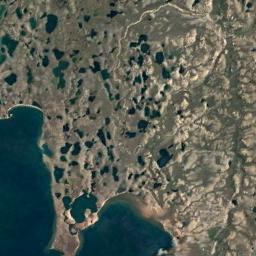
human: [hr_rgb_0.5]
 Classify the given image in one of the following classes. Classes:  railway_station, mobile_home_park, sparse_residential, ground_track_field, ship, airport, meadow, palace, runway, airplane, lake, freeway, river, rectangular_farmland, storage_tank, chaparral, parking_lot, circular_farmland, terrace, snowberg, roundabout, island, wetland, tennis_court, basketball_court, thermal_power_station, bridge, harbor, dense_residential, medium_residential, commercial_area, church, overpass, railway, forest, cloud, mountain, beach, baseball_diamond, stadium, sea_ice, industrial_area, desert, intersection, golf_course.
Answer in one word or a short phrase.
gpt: wetland